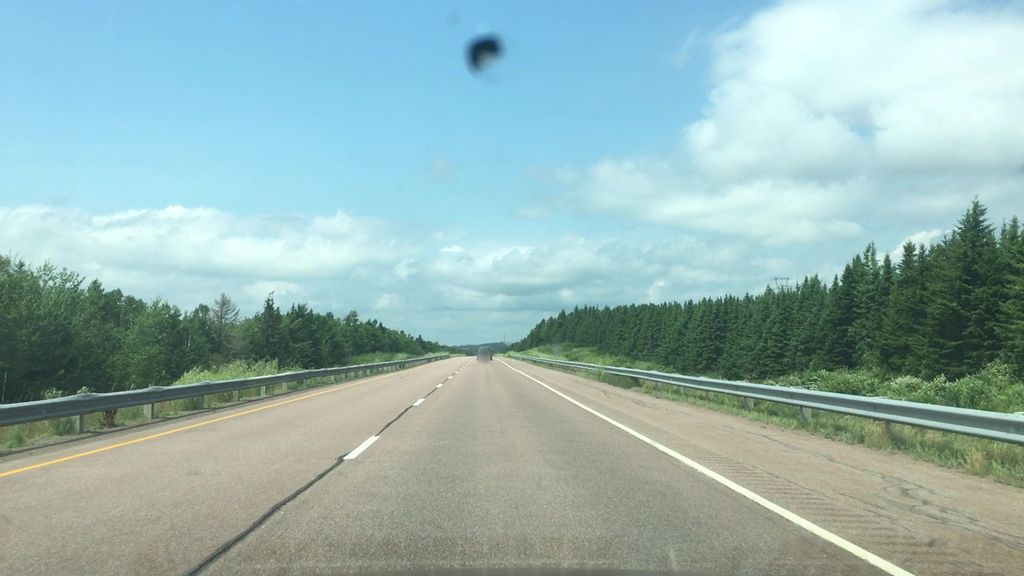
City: charlottetown